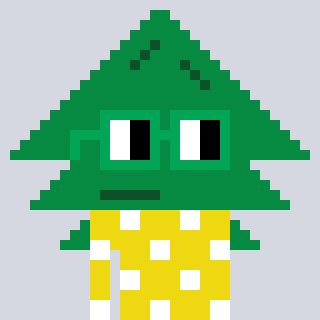
a pixel art character with square green glasses, a fir-shaped head and a yellow-colored body on a cool background